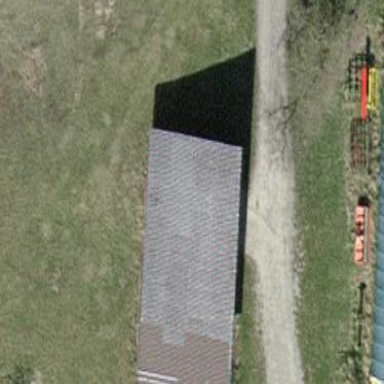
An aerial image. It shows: View of roof of building.